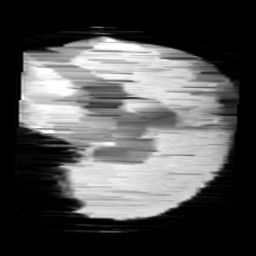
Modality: minIP
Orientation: sagittal
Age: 11
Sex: male
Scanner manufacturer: siemens
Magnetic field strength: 3 T
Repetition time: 0.027 s
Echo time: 0.02 s